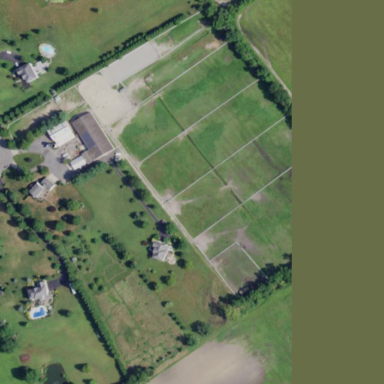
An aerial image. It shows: Equestrian farmyard.